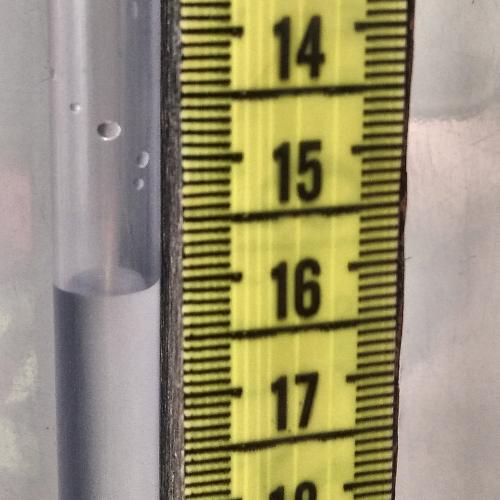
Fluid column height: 16.0 cm